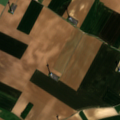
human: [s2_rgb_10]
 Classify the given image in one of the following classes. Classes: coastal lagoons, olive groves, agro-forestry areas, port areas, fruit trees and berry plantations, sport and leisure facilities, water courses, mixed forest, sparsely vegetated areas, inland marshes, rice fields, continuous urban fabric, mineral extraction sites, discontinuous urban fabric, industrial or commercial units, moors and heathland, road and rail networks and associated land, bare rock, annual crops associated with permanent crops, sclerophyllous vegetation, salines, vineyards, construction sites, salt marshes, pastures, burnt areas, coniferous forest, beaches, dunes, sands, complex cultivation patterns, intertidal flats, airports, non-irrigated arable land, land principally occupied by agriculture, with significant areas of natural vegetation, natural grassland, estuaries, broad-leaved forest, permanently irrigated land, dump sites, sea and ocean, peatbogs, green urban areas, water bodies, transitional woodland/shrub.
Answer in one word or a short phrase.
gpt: non-irrigated arable land